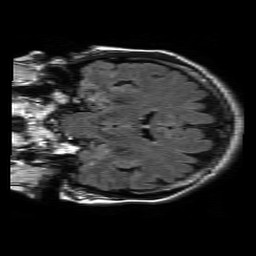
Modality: FLAIR
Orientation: coronal
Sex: female
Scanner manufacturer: philips
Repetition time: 11 s
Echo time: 0.125 s